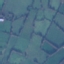
Land use / land cover: Pasture